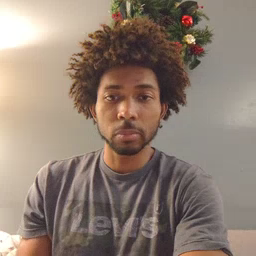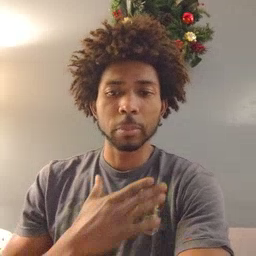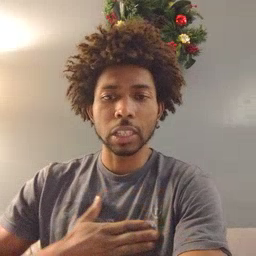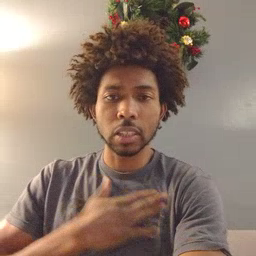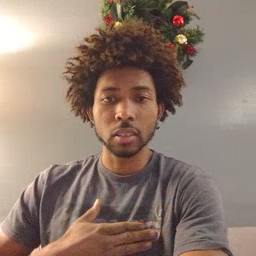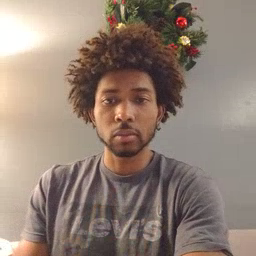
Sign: please